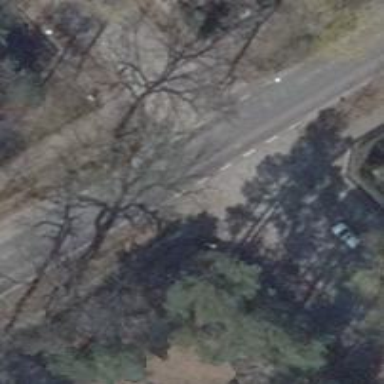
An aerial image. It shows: Unmarked crossing on the road.